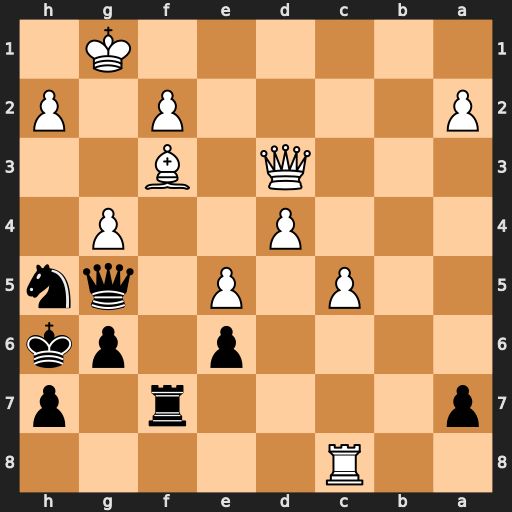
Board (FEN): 2R5/p4r1p/4p1pk/2P1P1qn/3P2P1/3Q1B2/P4P1P/6K1
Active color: b
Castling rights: -
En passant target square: -
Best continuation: Rxf3 Qxf3 Qc1+ Kg2 Nf4+ Qxf4+ Qxf4